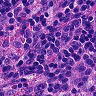
Metastatic tissue present: no